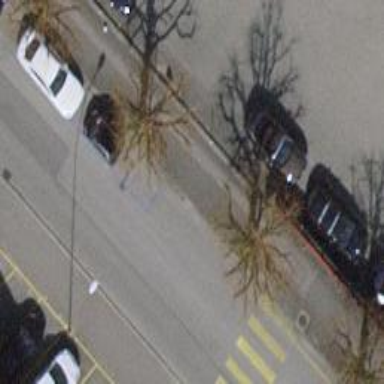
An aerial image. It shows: Street side parking area.